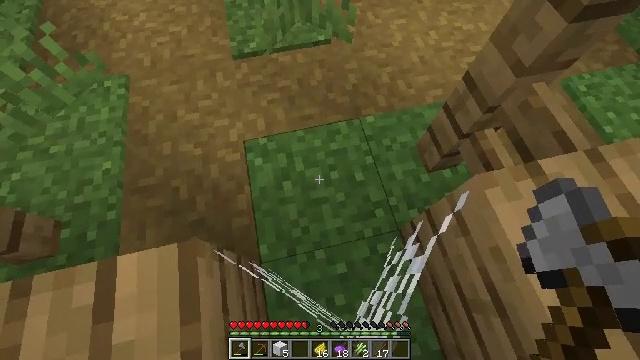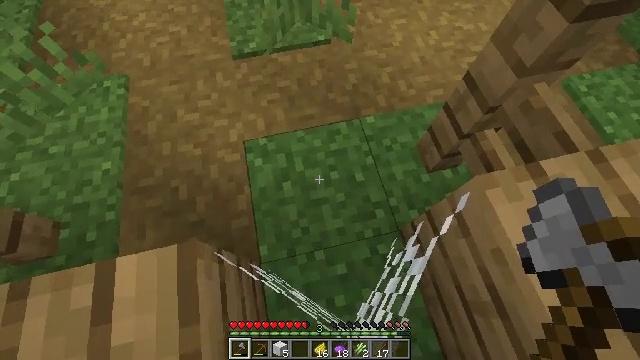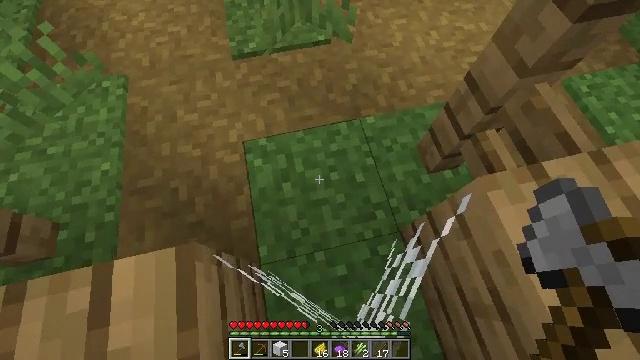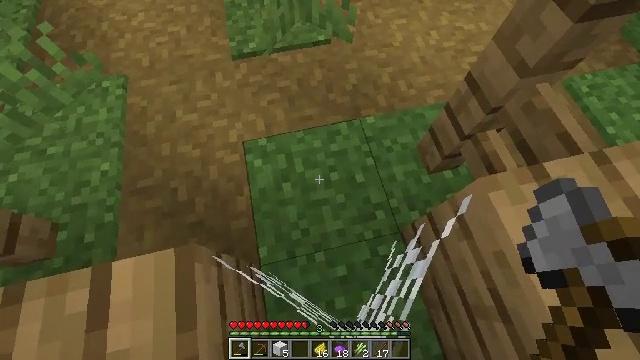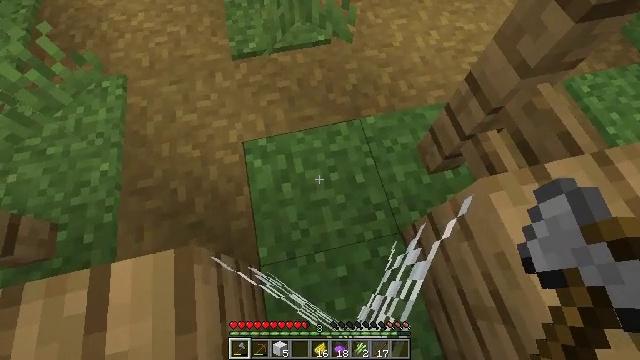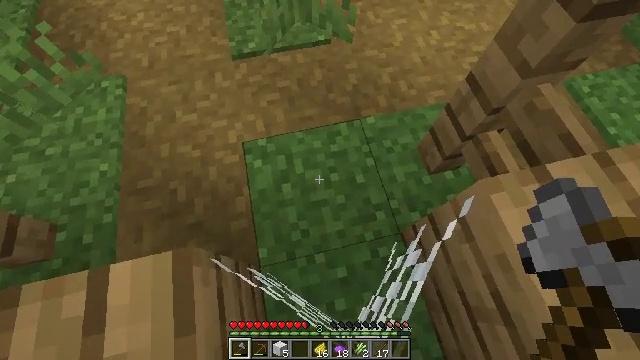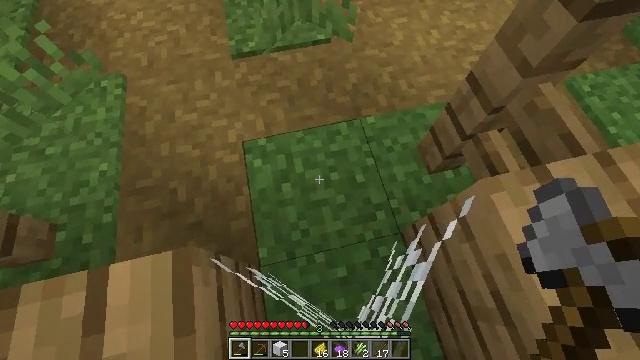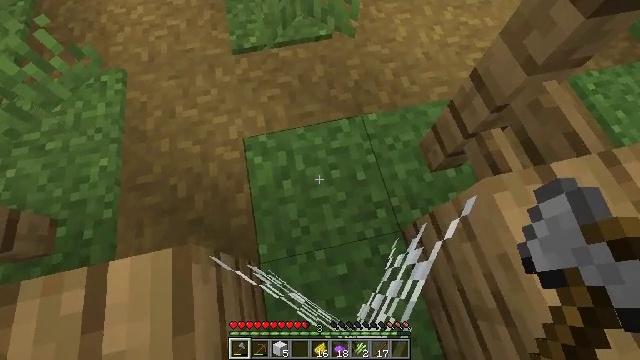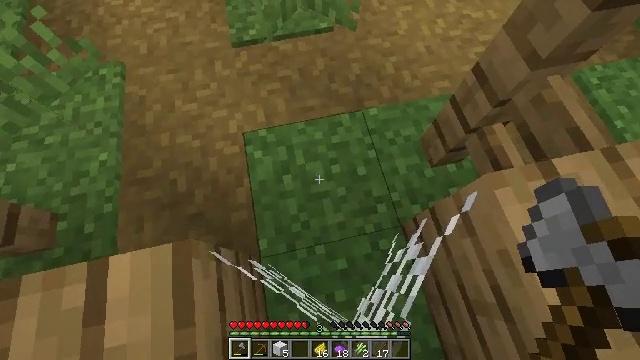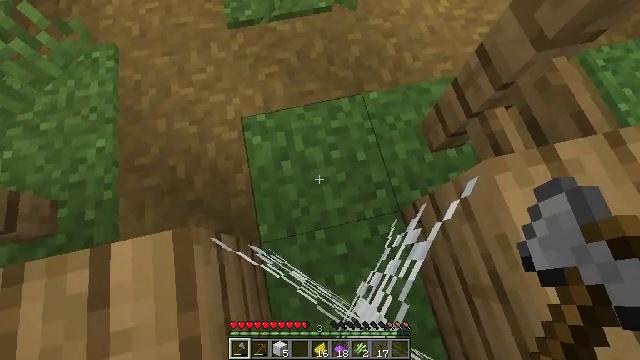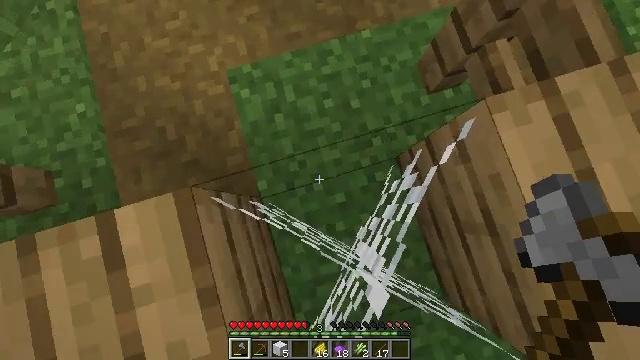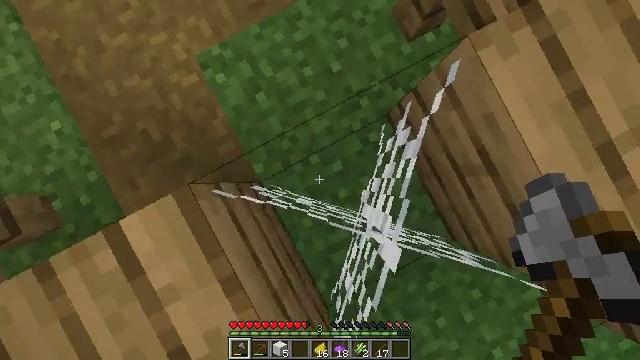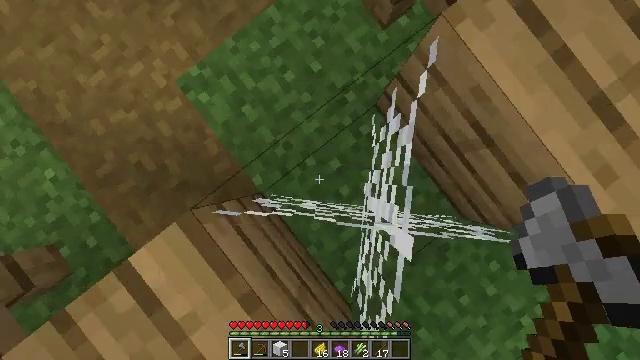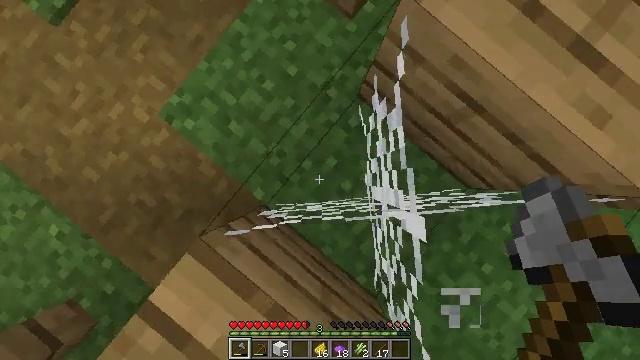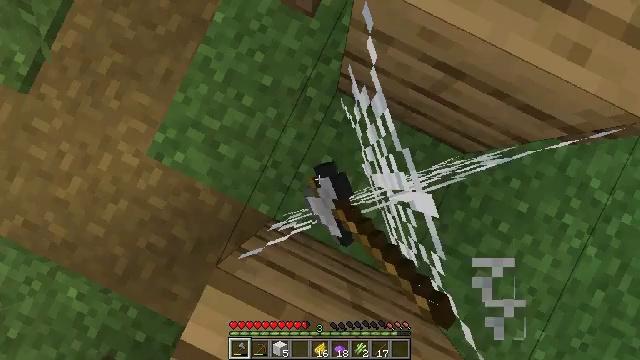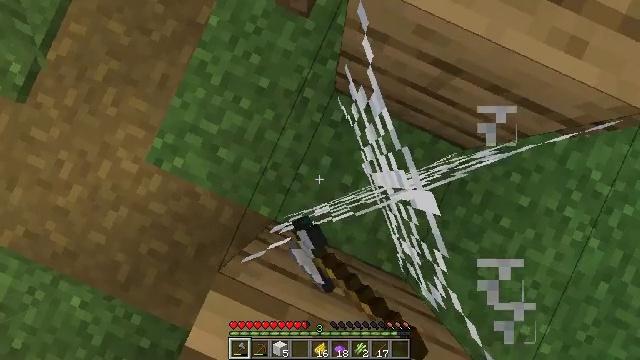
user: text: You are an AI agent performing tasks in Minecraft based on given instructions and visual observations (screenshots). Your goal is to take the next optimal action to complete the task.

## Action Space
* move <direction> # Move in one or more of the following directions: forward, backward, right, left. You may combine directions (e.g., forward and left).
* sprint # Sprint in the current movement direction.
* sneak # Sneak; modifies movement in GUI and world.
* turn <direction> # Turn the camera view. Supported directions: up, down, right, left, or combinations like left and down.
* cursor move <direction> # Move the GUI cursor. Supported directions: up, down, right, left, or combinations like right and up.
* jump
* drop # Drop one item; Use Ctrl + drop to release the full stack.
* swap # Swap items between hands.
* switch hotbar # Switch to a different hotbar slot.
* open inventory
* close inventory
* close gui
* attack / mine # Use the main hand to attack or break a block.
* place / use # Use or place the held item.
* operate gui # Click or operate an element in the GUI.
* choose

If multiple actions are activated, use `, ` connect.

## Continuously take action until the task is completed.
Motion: motion action
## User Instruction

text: Retrieve white wool from a structure.
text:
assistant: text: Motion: move forward
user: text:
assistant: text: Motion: move forward
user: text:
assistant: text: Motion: move forward
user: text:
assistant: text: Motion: move forward
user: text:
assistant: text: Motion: move forward
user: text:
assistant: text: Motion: move forward
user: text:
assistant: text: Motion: move forward
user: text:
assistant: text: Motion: move forward, turn down
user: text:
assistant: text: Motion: move forward, turn down
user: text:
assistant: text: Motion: move forward, turn right and down
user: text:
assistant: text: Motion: move forward, turn right and down
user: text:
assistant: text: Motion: move forward, turn right and down
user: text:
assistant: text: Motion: move forward, turn right and down, attack / mine
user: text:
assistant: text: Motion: move forward, turn right and down, attack / mine
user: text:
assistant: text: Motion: move forward, turn right and down, attack / mine
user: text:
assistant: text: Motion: move forward, attack / mine
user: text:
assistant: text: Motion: move forward, attack / mine
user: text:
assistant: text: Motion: move forward, attack / mine
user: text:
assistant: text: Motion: move forward, attack / mine
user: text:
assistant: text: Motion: move forward, attack / mine
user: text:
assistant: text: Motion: move forward, attack / mine
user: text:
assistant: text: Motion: move forward, attack / mine
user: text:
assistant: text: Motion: move forward, attack / mine
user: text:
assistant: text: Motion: move forward, attack / mine
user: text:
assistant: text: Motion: move forward, attack / mine
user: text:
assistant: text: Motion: move forward, attack / mine
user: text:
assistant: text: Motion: move forward, turn up
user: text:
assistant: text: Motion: move forward, turn left and up
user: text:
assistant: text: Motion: move forward
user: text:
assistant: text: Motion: move forward